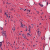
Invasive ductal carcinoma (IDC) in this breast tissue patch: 0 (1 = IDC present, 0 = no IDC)